Chest X-ray:
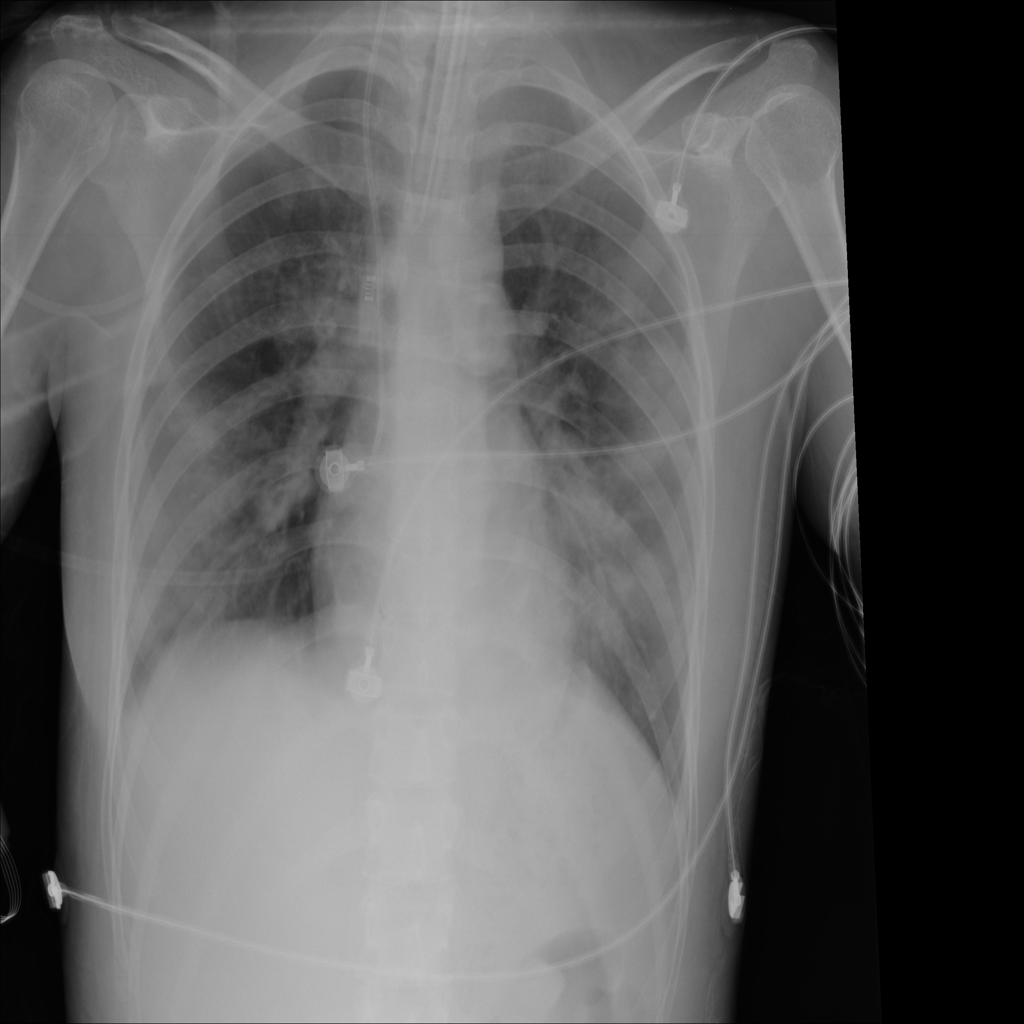
Findings: Consolidation, Effusion
No abnormal finding: no